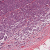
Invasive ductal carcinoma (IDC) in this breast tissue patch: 1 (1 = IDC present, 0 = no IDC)